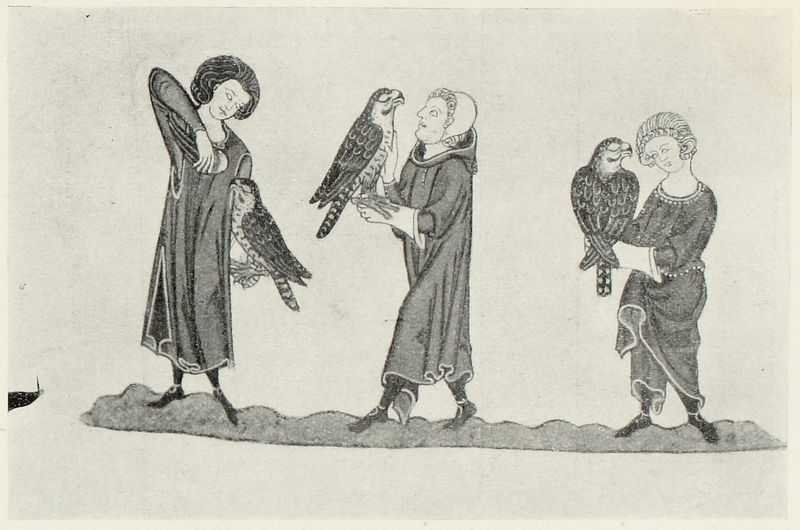
Titel: Manfredi-Bibel aus der Vatikanischen Bibliothek/ codice membranaceo / Manfredbibel
Institution: Rom, Vatikanische Bibliothek
Schlagwörter: falke, mann, umhang, vogel, frauen, menschen, sitzen, frau, grau, handschuh, kleider, männer, schwarz, weiss, zeichnung, tier, haube, federn, erde, vögel, boden, haare, drei, gewänder, gotik, locken, renaissance, fliegen, schnabel, schuhe, friedrich, druck, schwarz-weiß, stich, mäntel, jagd, gotisch, dressur, mittelalter, greifvogel, adlige, falkenjagd, grund, tunika, kapuze, buchmalerei, falkner, rauen, falken, raubvögel, haöten, falknerei, haten